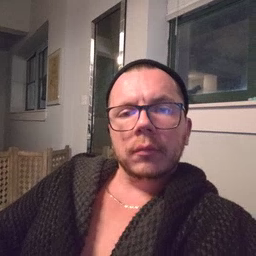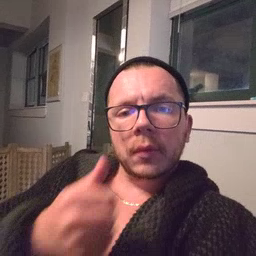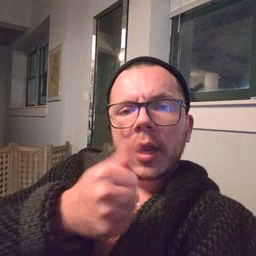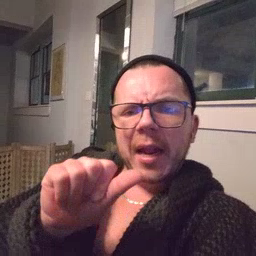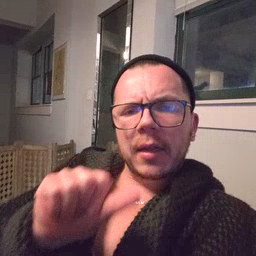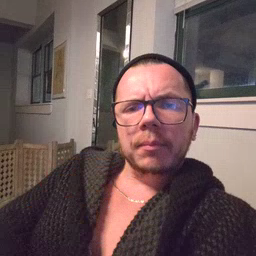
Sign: any